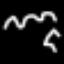
Label: squiggle